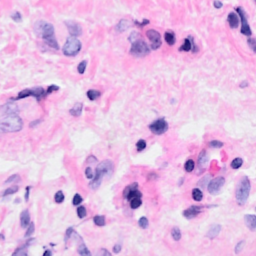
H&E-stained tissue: Breast